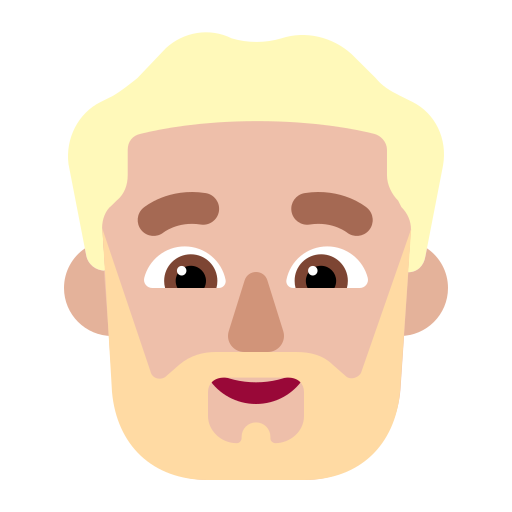
man beard flat  light